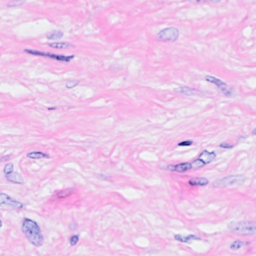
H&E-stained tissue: Breast